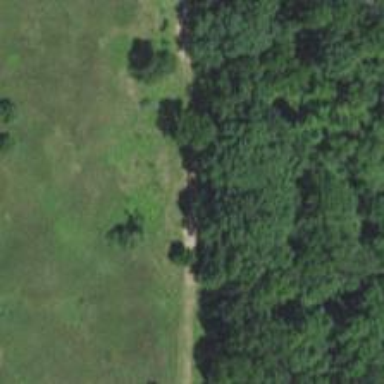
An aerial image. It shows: Natural path.